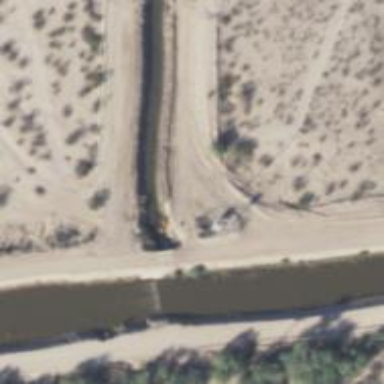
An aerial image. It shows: Canal.